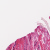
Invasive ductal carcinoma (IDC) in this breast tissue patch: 0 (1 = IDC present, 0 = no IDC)